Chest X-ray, PA view. Patient: 30 years old, sex F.
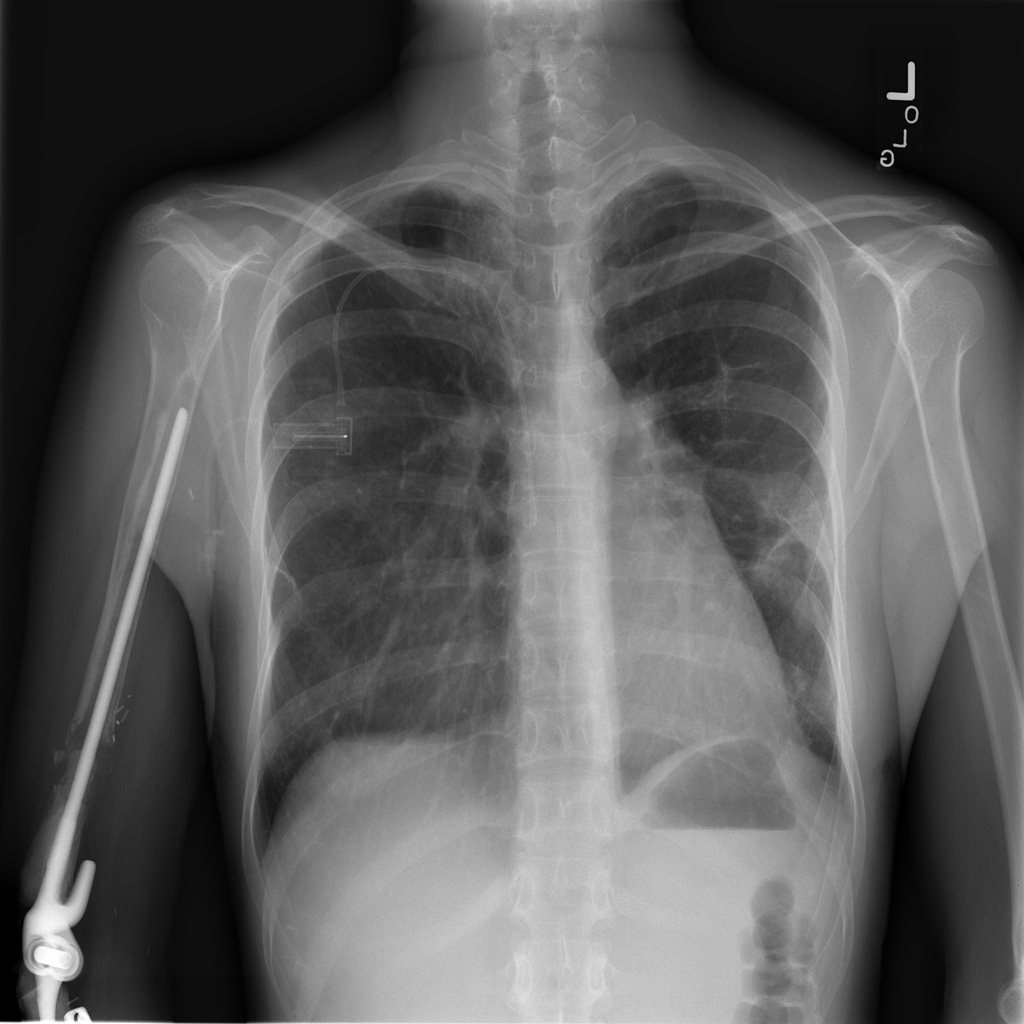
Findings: No Finding